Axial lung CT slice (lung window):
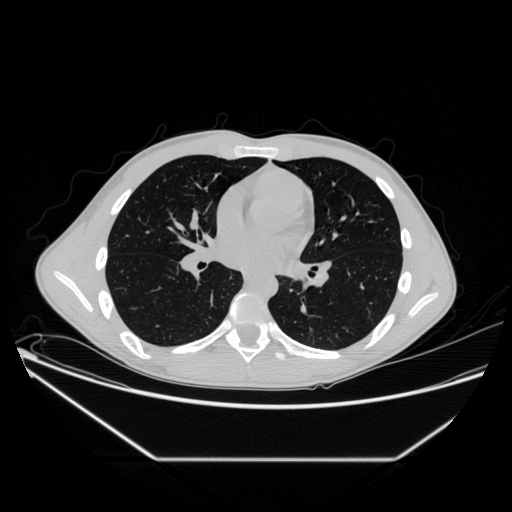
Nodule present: no